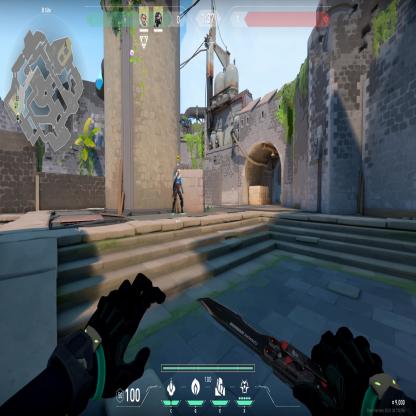
Label: teammate